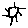
Label: sun